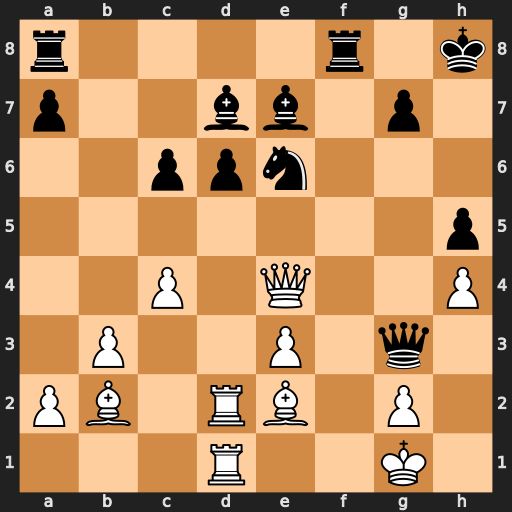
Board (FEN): r4r1k/p2bb1p1/2ppn3/7p/2P1Q2P/1P2P1q1/PB1RB1P1/3R2K1
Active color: w
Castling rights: -
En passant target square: -
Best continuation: Bd3 Rf5 Qxf5